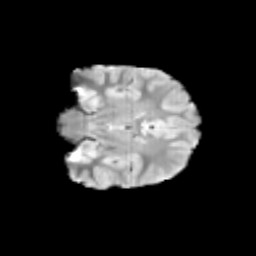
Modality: T2w
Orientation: coronal
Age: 10
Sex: female
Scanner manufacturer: siemens
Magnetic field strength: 3 T
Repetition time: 3.8 s
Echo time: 0.07 s